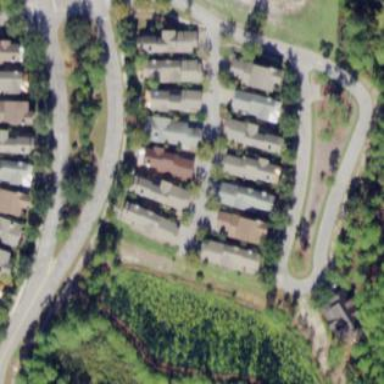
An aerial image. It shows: Residential area consisting of single-family homes.